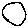
Label: circle